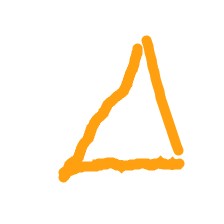
Shape: triangle